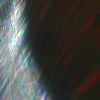
Label: sunburn